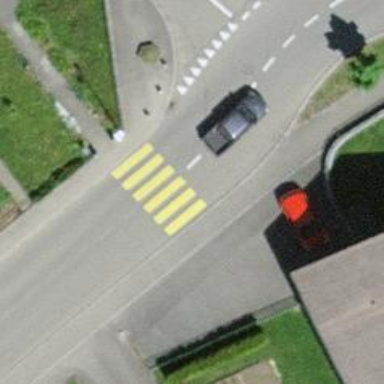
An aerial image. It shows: Uncontrolled zebra crossing on the road.